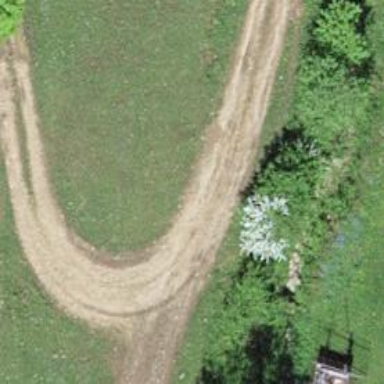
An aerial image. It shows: Gravel track with grade2 tracktype.